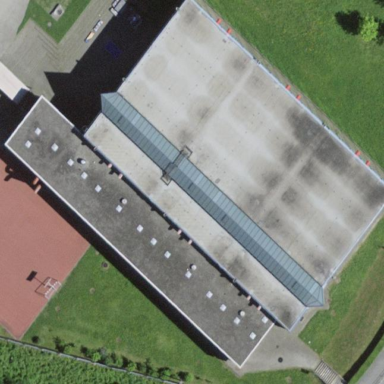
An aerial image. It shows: School.